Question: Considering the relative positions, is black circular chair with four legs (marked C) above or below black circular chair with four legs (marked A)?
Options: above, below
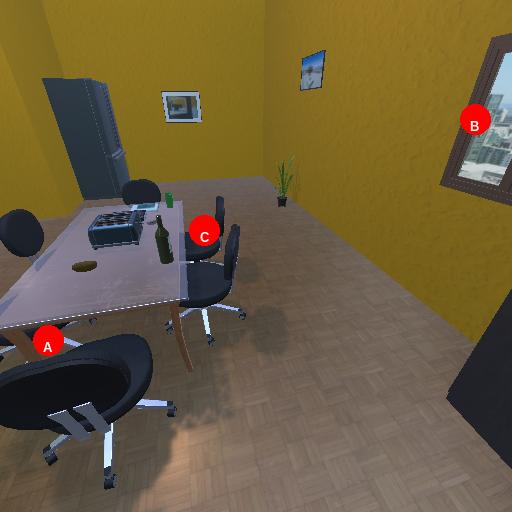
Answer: above